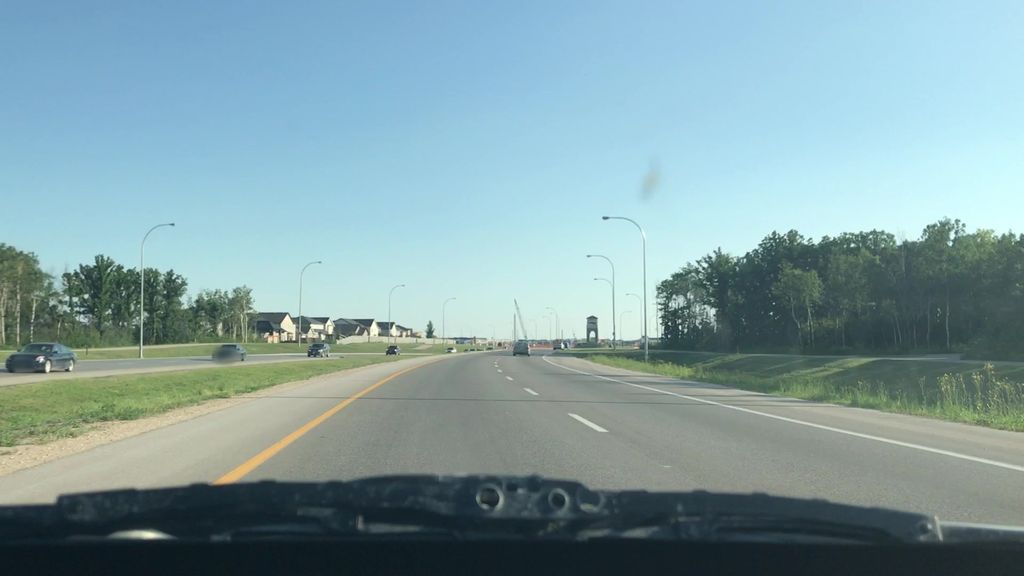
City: winnipeg